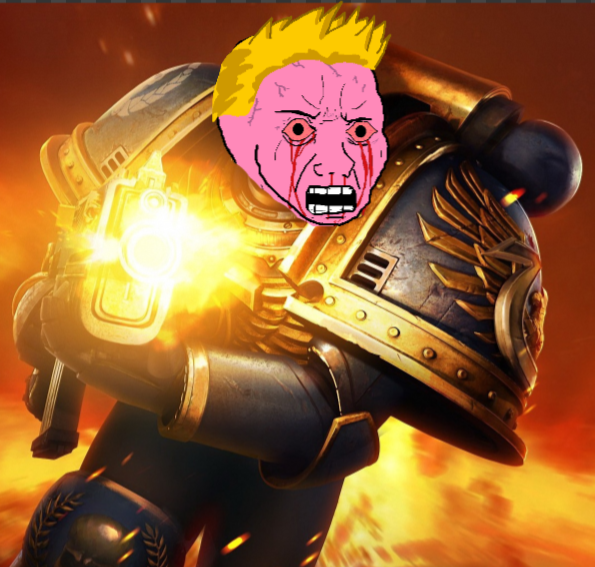
Label: 5_Rage